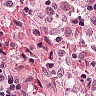
Metastatic tissue present: no